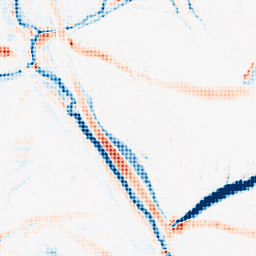
Category: morphological
Decomposition family: morphological_ellipse
Decomposition parameters: operation: average
width: 20
height: 10
Upsampling method: sinc_blackman
Upsampling parameters: scale: 4
kernel_size: 4
Upsampling scale: 4